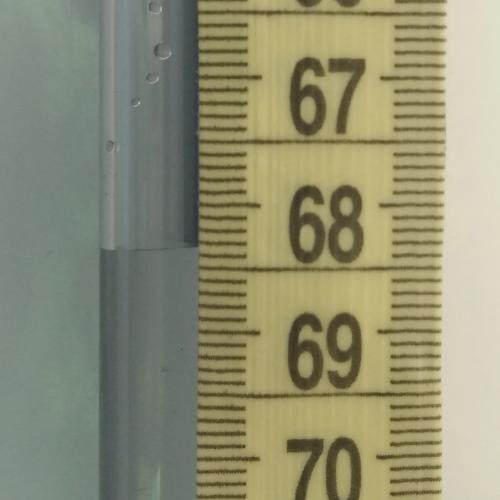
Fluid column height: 68.3 cm